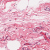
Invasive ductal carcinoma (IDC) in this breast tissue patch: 0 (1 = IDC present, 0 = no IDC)